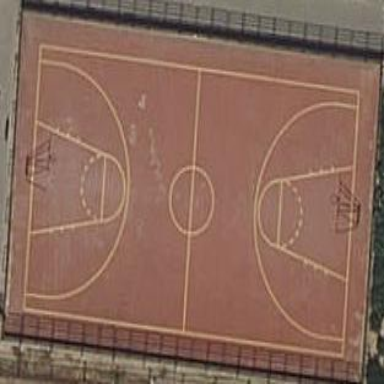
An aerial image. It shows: Basketball court located in leisure land pitch.